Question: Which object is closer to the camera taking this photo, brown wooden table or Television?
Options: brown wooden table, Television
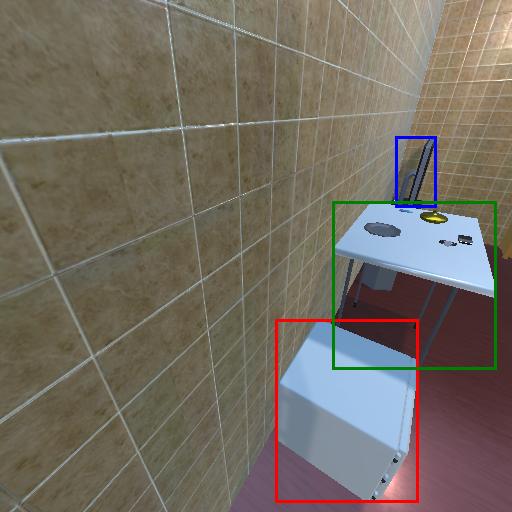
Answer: brown wooden table